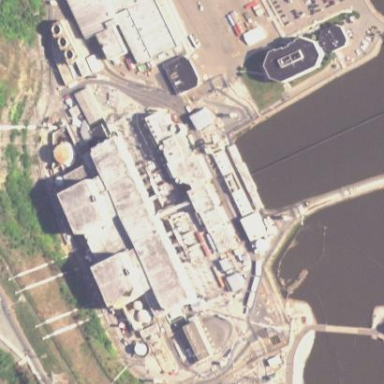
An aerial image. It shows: Industrial area with nuclear power plant.